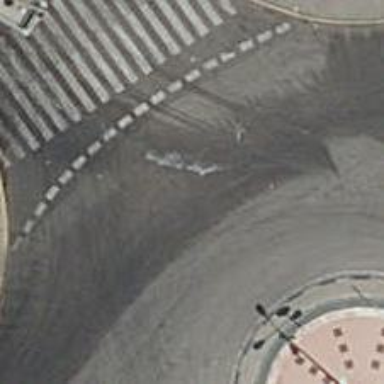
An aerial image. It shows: Service road that forms roundabout at the junction.